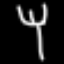
Label: fork